Четыре одинаковых частицы расположены в вершинах квадрата, как показано на рисунке. Заряды частиц $q$, их массы $m$ и модули их начальных скоростей $v_0$ одинаковы. Направления начальных скоростей указаны на рисунке. Можно считать, что $v\ll c$, а силой тяжести можно пренебречь.
Чему равна конечная скорость $v_f$ частиц в системе центра масс спустя очень длительное время?
Чему равен угол между векторами начальной $\vec v_0$ и конечной $\vec v_f$ скорости?
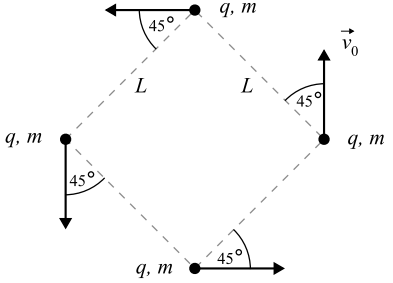
Чему равна конечная скорость $v_f$ частиц в системе центра масс спустя очень длительное время?
Ответ: $v_f=\sqrt{v_0^2 + \dfrac{kq^2}{Lm}\,\dfrac{4+\sqrt{2}}{2}}$

Чему равен угол между векторами начальной $\vec v_0$ и конечной $\vec v_f$ скорости?
Ответ: $\sin\phi=\left(1+\dfrac{4Lmv_0^2}{kq^2(4+\sqrt{2})}\right)^{-1}$
Темы:
T, Электромагнетизм, Момент импульса, Балтийская, Движение частиц в электрическом поле, Кривые второго порядка